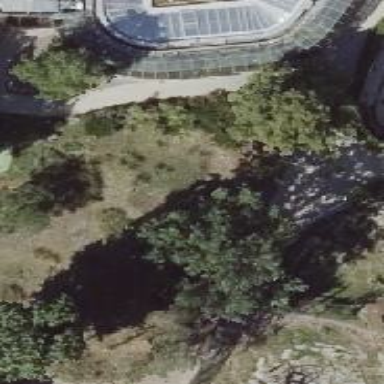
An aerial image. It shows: Landmark tree with broadleaved leaves.